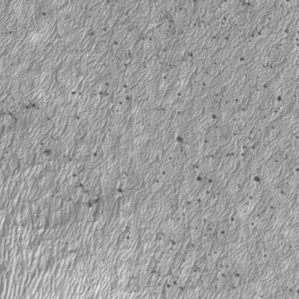
Label: frost